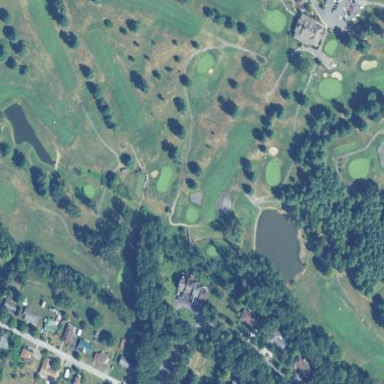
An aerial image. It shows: Golf course.